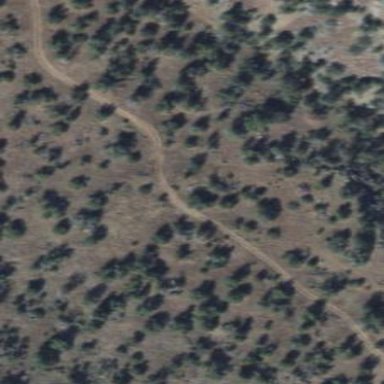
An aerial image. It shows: Patch of scrub vegetation.